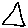
Label: triangle